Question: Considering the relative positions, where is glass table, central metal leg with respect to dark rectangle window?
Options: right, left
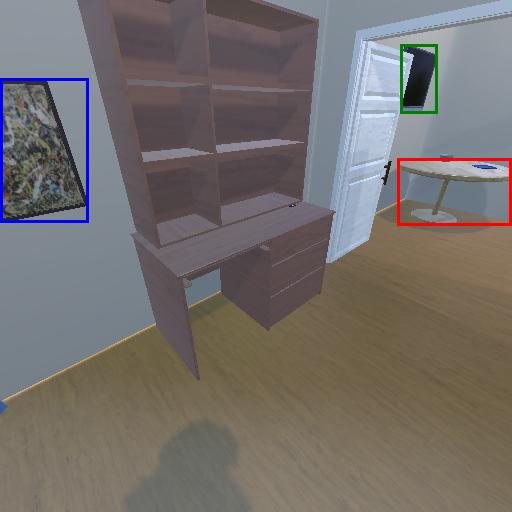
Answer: right